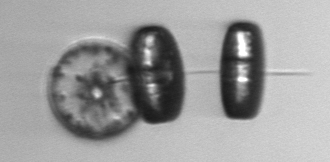
Label: Thalassiosira